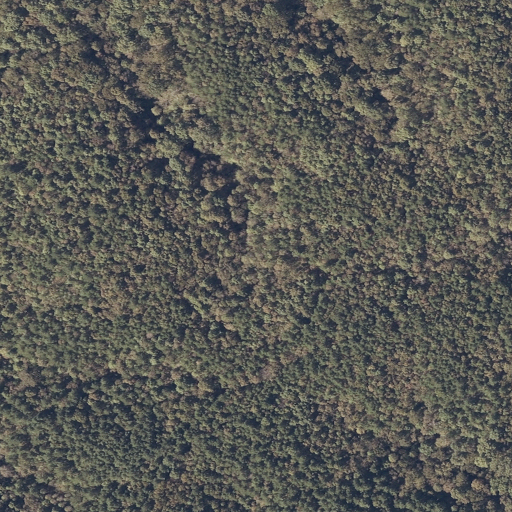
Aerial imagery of mountain in Mississippi named Burns Hills containing deciduous forest and mixed forest